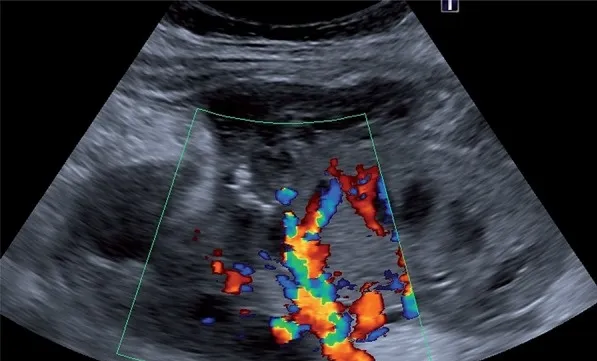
Doppler control demonstrating the closure of the PA.
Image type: radiology (ultrasound)